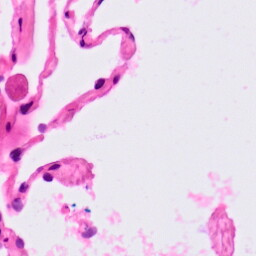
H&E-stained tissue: Lung